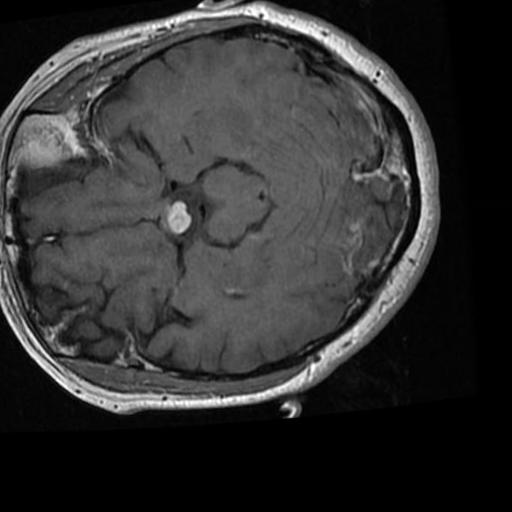
Label: brain_tumor